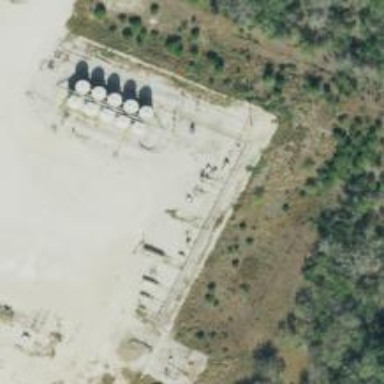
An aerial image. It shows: Storage tank that is man-made.